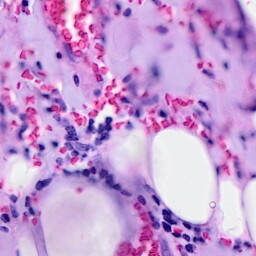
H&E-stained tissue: Breast